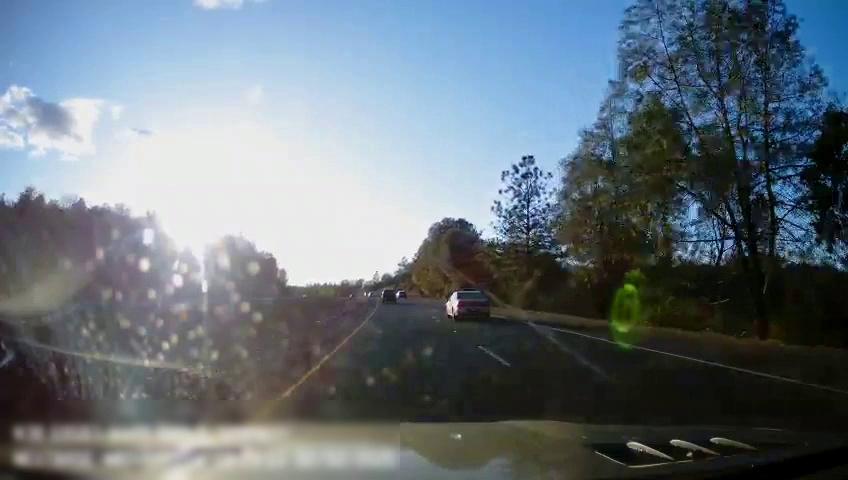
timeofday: Day
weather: Sunny
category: Drivable Space
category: Drivable Space
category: Vehicles | SUV
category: Vehicles | Car
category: Vehicles | Car
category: Lanes | Current Lane
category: Lanes | Current Lane
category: Lanes | Alternate Lane